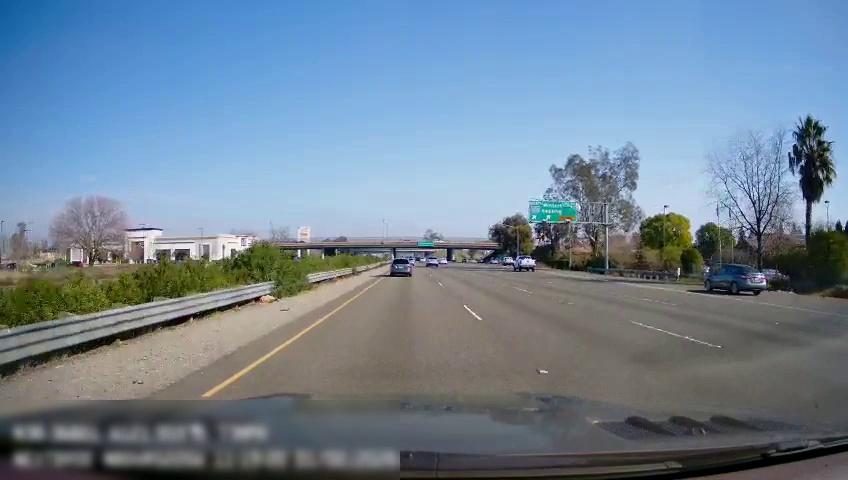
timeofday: Day
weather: Sunny
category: Drivable Space
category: Vehicles | Car
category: Vehicles | SUV
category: Vehicles | Car
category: Vehicles | Truck
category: Vehicles | Car
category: Vehicles | Car
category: Vehicles | Car
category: Lanes | Current Lane
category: Lanes | Current Lane
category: Lanes | Alternate Lane
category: Lanes | Alternate Lane
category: Lanes | Alternate Lane
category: Traffic | Lights
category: Traffic | Lights
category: Traffic | Signs
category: Traffic | Signs